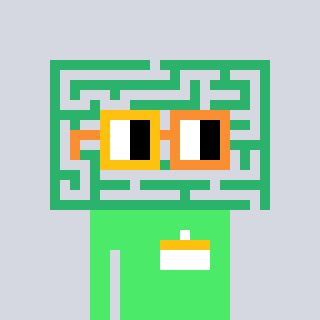
a pixel art character with square yellow and orange glasses, a maze-shaped head and a teal-colored body on a cool background